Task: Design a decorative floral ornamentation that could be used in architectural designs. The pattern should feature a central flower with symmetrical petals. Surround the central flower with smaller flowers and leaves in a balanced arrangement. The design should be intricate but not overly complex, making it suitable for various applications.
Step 183:
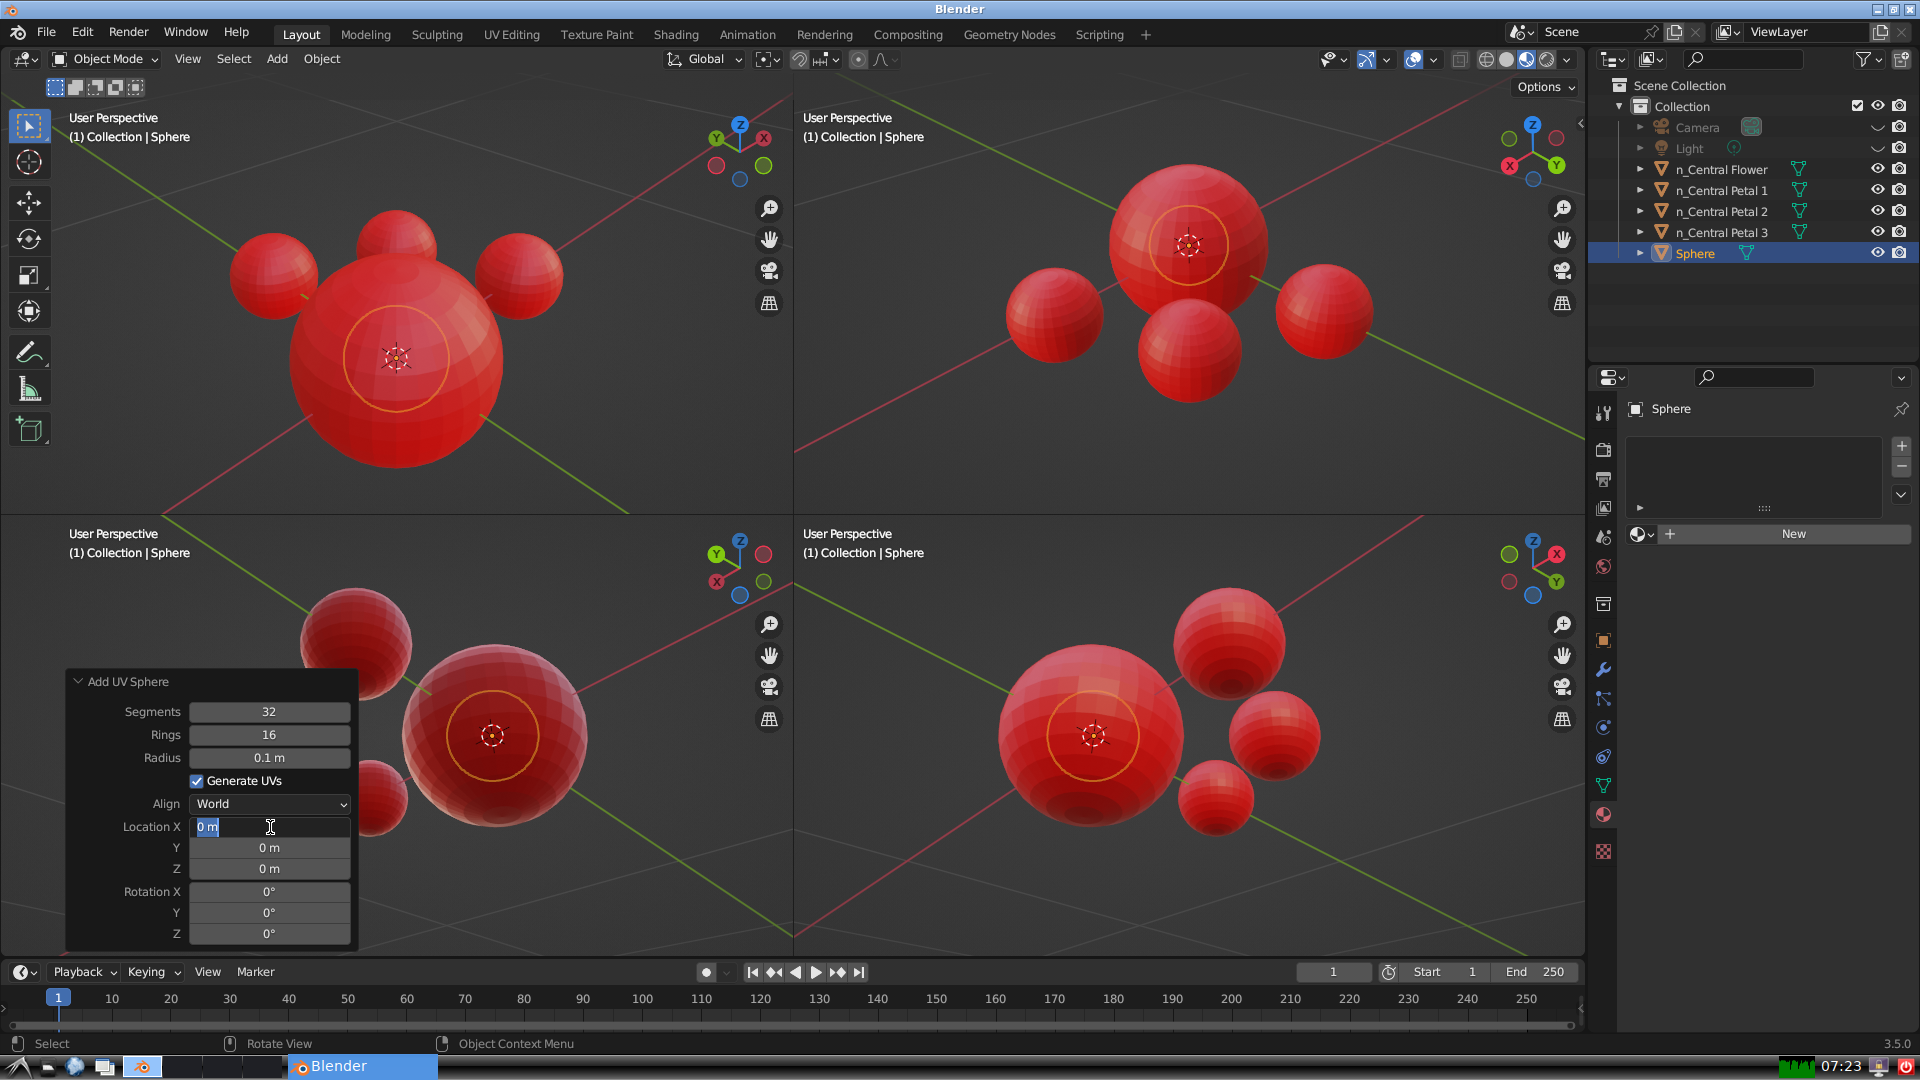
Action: input_text: -0.282842712474619